Question: I'm trying to set up database connection string for my Azure Devops Entity Framework database migration task.
My idea is not to publish config with database connections on git but to use environment variables to override app config with production settings (DB connection string).
When migration is started, set environment variable is not read by app, instead, default, dev connection string is used.
For example connection string entry is: 'ConnectionStrings.Database'
I have set it like this: 'set ASPNETCORE_ConnectionStrings__Database=test'
I does not work.
When I set connection string in Visual Studio Debug properties it works properly.
I have included environment variables in app startup, as MS documentation suggests.
What is the difference between VS debugger set variables and console set ones?
Thank you for your help.
UPDATE:
Visual Studio add's environment variables to 'launchSettings.json'

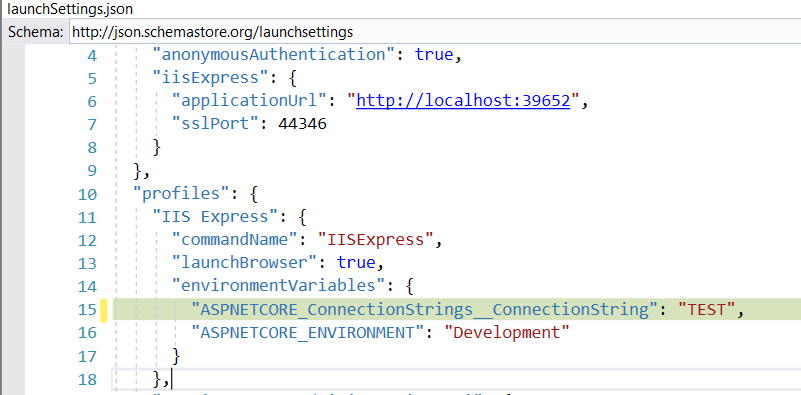
Answer: Guys this was a case of brain hiccup...
I did not push environment variable provider to branch so the Azure Devops task did not read them:
'''
WebHost.CreateDefaultBuilder(args)
.ConfigureAppConfiguration((hostingContext, config) =>
{
config.AddEnvironmentVariables(prefix: "ASPNETCORE_");
})
.UseStartup<Startup>()
.UseWebRoot("wwwroot");
'''
This is a bit embarrasing :-(
But it might help to someone in the future.
Thanx 8ytan for your comments.